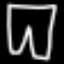
Label: pants